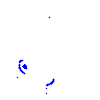
Particle: pion